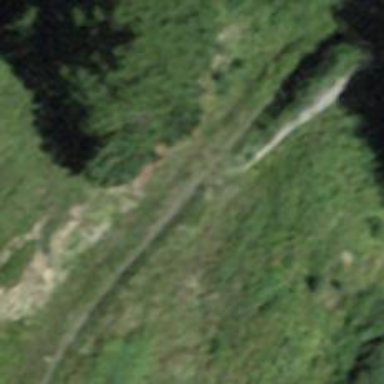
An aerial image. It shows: Gravel path with no sidewalk.